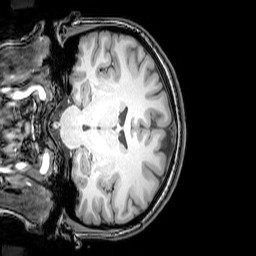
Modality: T1w
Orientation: coronal
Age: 26
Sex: female
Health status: healthy
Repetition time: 0.081 s
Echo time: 0.037 s